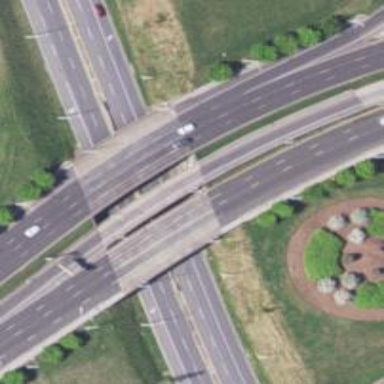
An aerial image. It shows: Primary highway bridge over expressway.